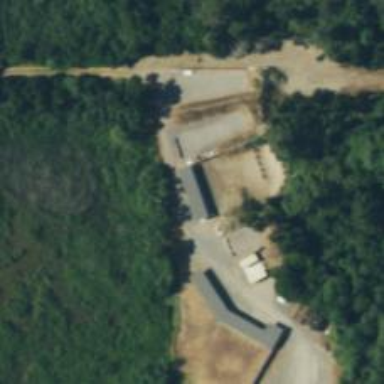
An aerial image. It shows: Shooting sport area.